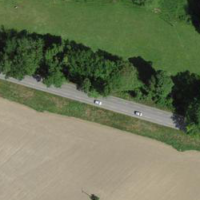
EUNIS habitat code: 52
Species observed at this site:
Ononis spinosa